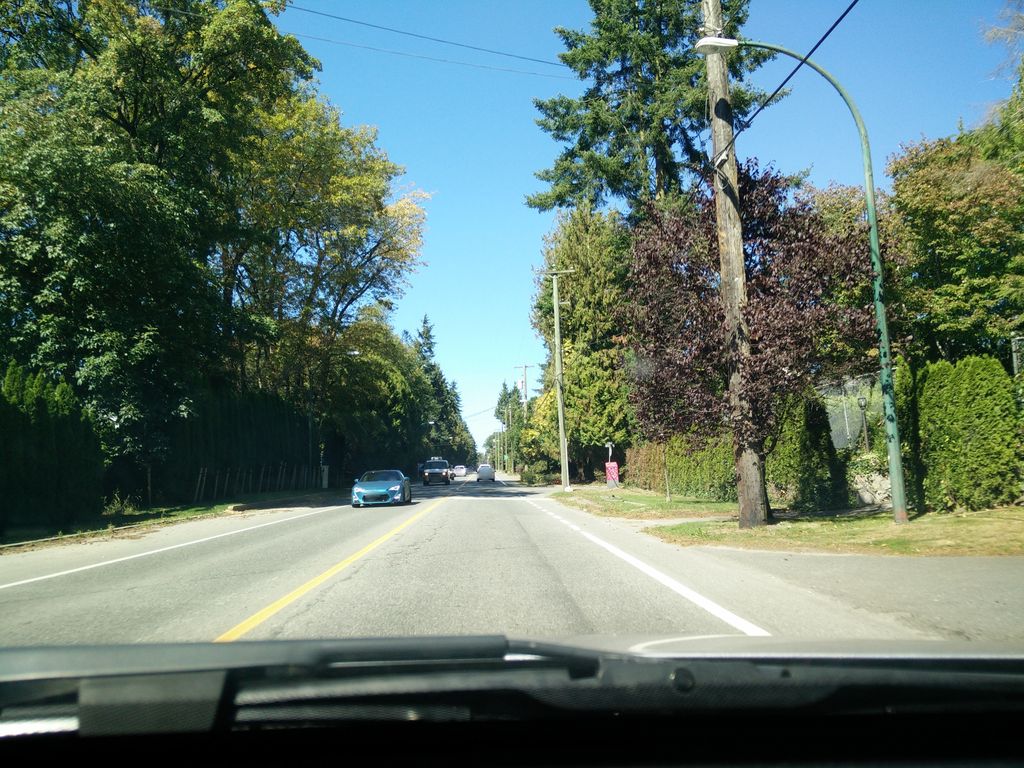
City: vancouver